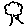
Label: tree